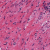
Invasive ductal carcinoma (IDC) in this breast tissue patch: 1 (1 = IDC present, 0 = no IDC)